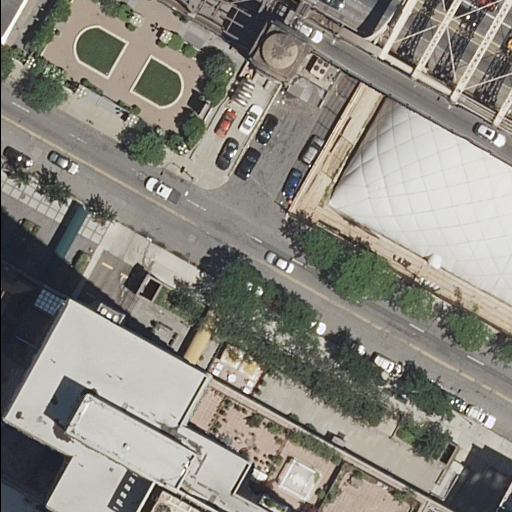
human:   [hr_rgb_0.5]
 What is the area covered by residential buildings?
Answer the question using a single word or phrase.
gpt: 2769m2

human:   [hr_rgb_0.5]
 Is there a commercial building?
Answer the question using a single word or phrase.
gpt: no

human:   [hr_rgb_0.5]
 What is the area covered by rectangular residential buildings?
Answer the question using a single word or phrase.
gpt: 244m2

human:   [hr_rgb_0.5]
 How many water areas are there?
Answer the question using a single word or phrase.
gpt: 0

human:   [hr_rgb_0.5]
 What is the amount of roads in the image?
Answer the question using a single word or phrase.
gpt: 11

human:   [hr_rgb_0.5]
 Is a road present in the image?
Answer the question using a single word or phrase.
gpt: yes

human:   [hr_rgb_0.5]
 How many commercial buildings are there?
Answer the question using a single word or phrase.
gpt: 0

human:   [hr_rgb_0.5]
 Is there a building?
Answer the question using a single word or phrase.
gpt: yes

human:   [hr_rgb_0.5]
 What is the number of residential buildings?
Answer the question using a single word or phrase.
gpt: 4

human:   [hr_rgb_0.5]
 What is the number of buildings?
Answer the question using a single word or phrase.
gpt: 4

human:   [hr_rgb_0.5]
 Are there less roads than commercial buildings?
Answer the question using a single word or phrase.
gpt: no

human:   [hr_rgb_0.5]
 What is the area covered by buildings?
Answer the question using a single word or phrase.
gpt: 2769m2

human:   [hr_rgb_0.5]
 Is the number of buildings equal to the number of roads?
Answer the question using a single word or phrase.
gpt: no

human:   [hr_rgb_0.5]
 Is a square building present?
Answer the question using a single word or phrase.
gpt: no

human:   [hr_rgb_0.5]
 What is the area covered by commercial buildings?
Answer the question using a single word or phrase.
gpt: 0m2

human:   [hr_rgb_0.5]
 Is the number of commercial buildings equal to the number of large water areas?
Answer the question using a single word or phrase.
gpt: yes

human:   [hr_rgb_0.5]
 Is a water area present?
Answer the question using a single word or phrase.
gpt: no

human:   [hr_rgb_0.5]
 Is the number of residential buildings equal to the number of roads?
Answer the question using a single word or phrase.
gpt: no

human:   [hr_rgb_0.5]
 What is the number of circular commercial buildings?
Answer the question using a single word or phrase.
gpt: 0

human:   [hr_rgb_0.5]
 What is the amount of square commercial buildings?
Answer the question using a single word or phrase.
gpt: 0

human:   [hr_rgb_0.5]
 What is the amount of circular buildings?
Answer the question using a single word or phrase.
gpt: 0

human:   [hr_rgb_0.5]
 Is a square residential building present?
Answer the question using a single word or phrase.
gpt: no

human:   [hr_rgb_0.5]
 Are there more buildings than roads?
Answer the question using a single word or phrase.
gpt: no

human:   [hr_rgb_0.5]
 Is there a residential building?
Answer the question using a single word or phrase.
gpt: yes

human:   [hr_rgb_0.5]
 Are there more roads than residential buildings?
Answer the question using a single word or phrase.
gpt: yes

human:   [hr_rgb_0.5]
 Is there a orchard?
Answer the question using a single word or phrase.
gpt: no

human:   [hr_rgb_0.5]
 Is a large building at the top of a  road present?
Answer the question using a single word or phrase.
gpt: no

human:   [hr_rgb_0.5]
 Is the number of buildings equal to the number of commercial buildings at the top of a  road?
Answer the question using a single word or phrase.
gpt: no

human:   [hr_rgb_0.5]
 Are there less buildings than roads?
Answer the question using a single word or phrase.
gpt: yes

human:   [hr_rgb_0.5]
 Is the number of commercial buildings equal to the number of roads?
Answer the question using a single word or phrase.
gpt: no

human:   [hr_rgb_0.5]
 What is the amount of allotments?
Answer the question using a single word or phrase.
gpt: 0

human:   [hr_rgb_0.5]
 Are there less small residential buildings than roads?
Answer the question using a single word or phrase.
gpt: yes

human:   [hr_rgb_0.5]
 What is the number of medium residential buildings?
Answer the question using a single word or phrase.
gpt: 1

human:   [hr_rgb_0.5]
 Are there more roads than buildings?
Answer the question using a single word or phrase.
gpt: yes

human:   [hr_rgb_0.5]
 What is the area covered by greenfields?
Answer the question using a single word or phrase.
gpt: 0m2

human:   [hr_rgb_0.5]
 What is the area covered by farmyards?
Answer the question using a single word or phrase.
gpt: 0m2

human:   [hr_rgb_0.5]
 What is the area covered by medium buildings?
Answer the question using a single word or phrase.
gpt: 186m2

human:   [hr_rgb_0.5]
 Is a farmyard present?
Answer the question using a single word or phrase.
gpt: no

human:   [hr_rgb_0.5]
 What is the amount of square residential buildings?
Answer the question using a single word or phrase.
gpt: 0

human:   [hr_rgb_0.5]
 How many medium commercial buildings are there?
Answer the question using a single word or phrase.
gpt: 0

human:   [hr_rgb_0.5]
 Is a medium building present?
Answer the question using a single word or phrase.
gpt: yes

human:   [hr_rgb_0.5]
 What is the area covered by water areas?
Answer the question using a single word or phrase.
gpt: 0m2

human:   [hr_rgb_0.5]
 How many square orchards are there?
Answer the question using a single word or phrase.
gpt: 0

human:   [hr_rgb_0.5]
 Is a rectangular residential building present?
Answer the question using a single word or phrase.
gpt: yes

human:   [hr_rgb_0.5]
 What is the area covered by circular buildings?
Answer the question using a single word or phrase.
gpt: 0m2

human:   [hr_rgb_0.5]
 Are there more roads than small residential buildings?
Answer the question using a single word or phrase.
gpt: yes

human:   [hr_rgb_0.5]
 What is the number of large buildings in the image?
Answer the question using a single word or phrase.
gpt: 1

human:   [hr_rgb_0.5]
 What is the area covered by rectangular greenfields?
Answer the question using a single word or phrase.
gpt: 0m2

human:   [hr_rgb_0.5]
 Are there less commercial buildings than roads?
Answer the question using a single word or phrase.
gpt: yes

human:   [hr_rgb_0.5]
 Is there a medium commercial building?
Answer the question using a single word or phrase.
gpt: no

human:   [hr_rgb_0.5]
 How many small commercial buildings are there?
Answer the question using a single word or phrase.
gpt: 0

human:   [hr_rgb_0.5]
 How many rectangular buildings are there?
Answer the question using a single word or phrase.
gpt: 3

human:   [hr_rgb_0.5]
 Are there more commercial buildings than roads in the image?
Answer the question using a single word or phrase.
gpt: no

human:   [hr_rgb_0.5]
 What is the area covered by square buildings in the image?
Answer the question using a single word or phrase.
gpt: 0m2

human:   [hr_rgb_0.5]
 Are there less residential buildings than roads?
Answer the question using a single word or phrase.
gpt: yes

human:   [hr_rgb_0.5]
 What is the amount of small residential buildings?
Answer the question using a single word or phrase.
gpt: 2

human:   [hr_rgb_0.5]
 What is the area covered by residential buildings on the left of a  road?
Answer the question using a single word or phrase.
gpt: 2735m2

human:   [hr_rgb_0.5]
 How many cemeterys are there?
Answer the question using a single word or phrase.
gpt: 0

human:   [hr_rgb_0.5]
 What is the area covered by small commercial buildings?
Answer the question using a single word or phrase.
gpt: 0m2

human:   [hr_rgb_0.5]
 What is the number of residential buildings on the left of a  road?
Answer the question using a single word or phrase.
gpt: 3

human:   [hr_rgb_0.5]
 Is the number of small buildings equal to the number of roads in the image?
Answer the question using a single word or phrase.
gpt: no

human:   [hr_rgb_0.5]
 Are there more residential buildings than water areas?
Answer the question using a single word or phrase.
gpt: yes

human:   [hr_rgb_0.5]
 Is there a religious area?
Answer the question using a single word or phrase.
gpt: no

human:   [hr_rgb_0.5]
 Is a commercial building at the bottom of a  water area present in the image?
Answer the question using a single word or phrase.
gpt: no